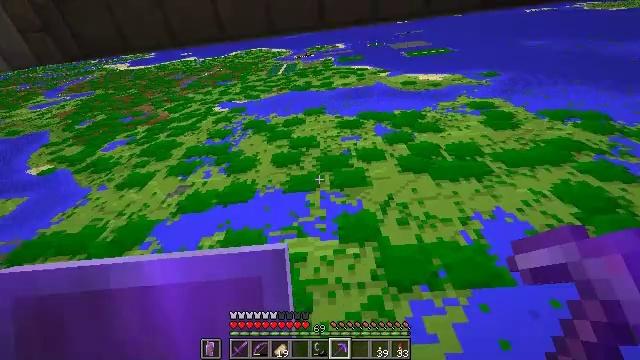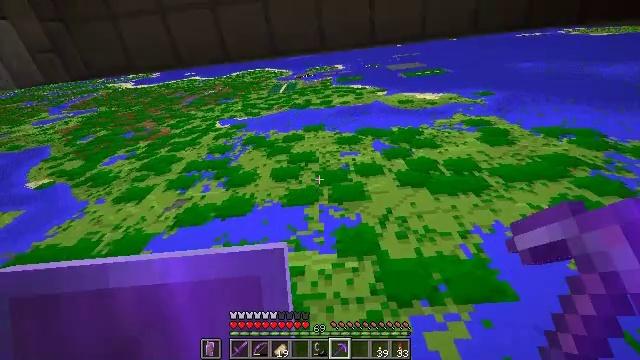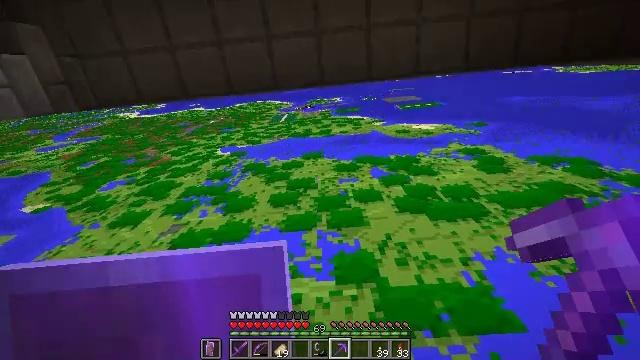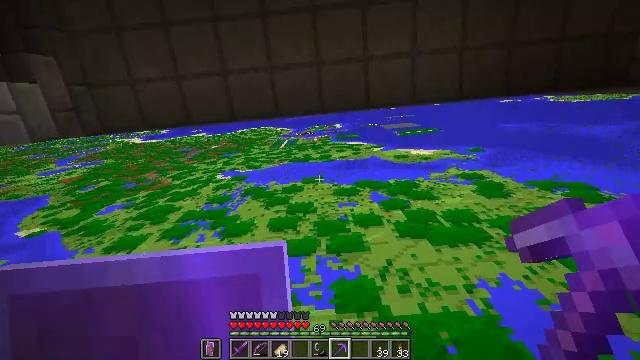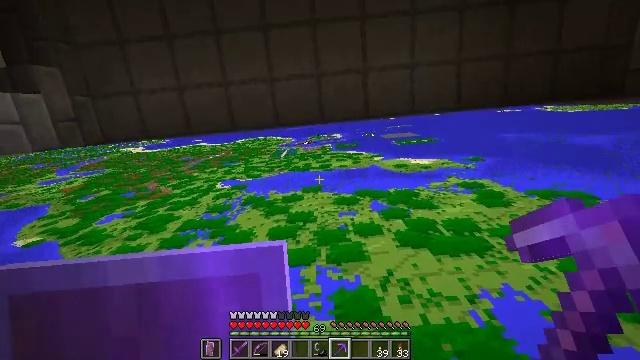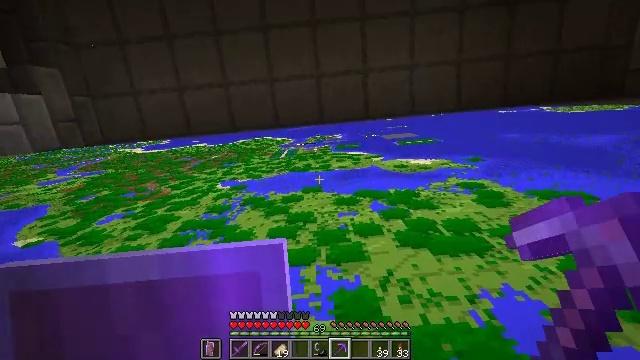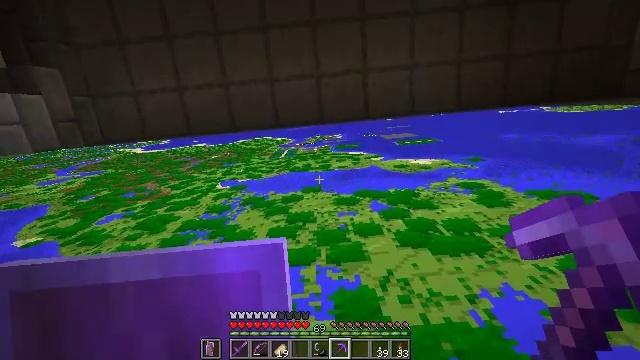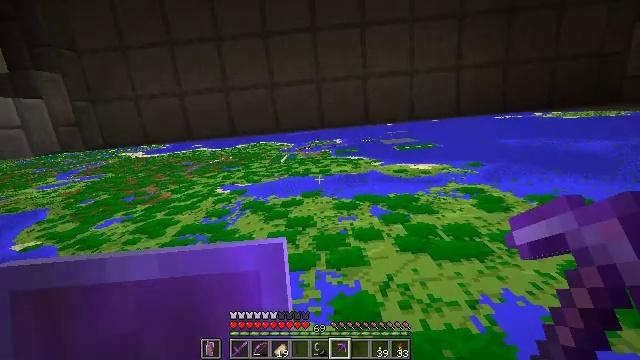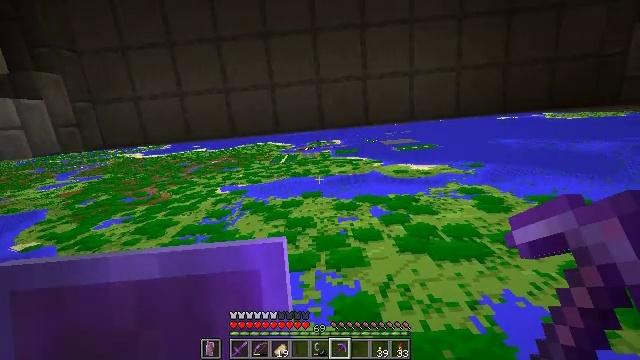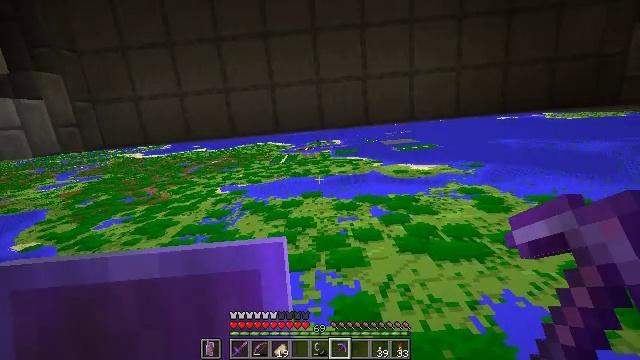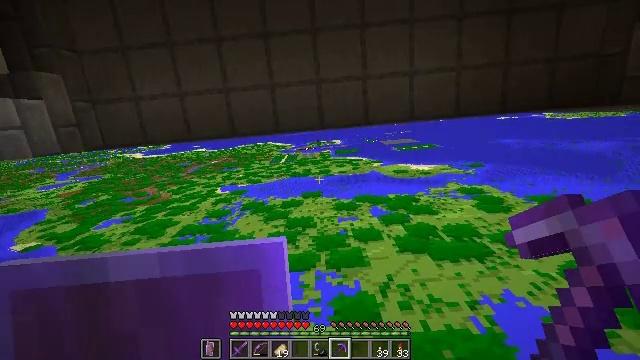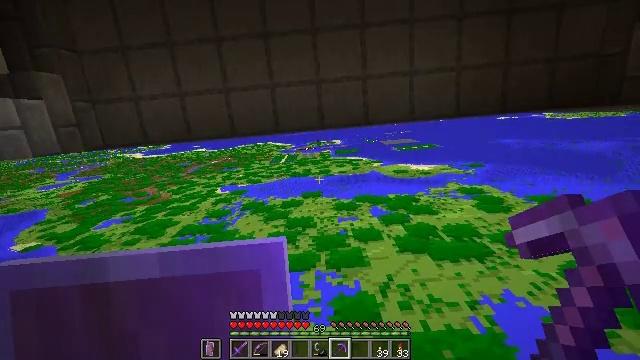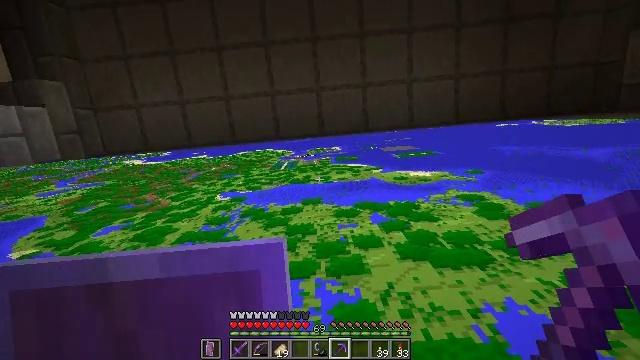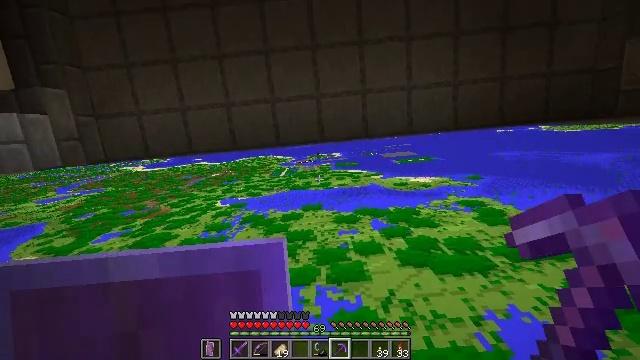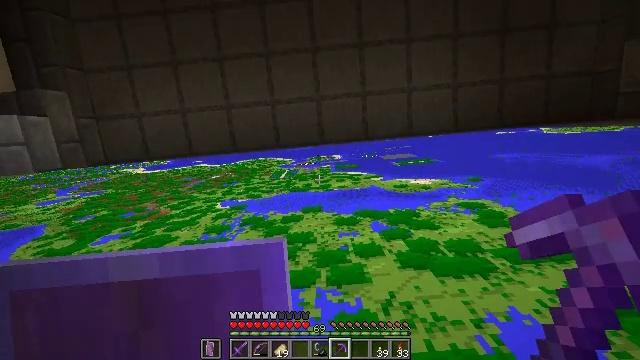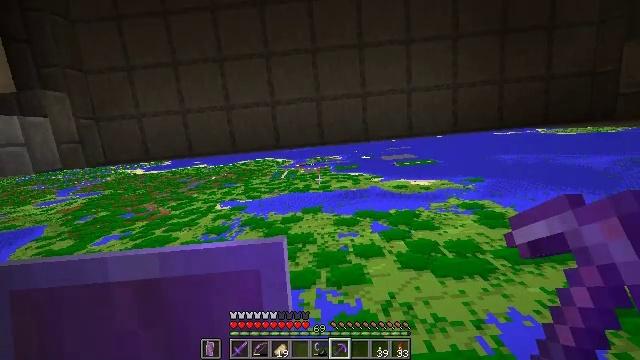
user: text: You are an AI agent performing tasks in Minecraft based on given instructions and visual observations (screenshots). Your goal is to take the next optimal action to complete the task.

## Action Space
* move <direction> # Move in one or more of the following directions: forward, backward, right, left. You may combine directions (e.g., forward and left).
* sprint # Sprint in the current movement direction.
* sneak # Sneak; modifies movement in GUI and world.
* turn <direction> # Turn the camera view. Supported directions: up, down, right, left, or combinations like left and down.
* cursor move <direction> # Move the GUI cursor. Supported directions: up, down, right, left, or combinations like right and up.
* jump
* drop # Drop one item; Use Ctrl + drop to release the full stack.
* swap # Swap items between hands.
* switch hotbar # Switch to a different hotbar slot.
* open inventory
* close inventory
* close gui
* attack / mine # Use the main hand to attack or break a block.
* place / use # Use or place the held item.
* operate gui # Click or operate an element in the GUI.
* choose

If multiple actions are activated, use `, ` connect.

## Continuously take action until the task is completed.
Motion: motion action
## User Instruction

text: Gather glowstone for crafting.
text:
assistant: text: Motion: turn up
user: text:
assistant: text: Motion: turn up
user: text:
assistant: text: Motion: turn up
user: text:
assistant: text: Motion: turn up
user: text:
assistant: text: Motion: no_op
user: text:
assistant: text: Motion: no_op
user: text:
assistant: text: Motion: turn up
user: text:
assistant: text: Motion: no_op
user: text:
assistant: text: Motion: no_op
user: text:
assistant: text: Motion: no_op
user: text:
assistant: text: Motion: no_op
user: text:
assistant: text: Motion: turn up
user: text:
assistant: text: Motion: turn up
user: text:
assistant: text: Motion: no_op
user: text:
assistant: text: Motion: no_op
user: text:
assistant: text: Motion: no_op
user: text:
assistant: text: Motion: no_op
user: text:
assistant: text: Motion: attack / mine
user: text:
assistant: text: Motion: attack / mine
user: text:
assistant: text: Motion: attack / mine
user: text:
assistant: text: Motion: attack / mine
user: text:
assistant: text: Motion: attack / mine
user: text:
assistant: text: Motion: attack / mine
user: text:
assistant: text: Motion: attack / mine
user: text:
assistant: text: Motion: attack / mine
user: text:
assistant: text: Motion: attack / mine
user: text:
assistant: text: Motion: attack / mine
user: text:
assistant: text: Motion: no_op
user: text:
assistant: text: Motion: no_op
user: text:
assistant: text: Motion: no_op